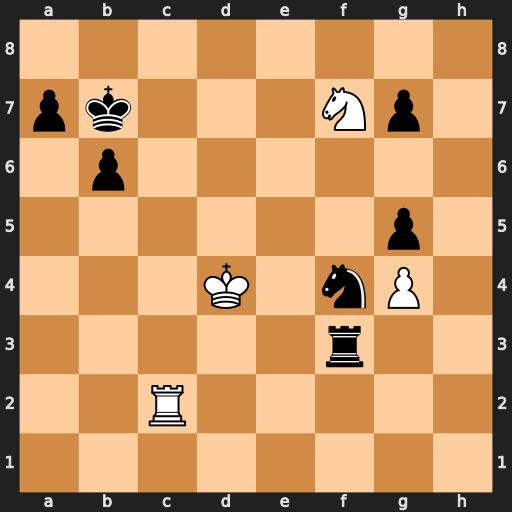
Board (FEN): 8/pk3Np1/1p6/6p1/3K1nP1/5r2/2R5/8
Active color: w
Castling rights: -
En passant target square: -
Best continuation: Nd6+ Ka6 Ra2+ Ra3 Rxa3#